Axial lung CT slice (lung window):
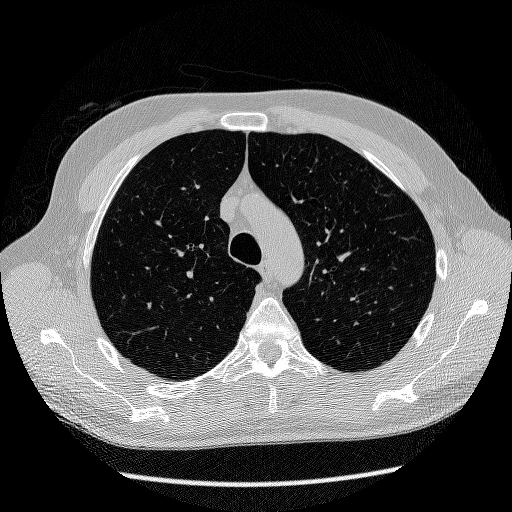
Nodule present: no